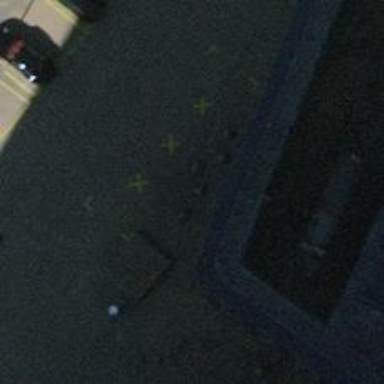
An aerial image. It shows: Bicycle parking area with wall loops.